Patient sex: M
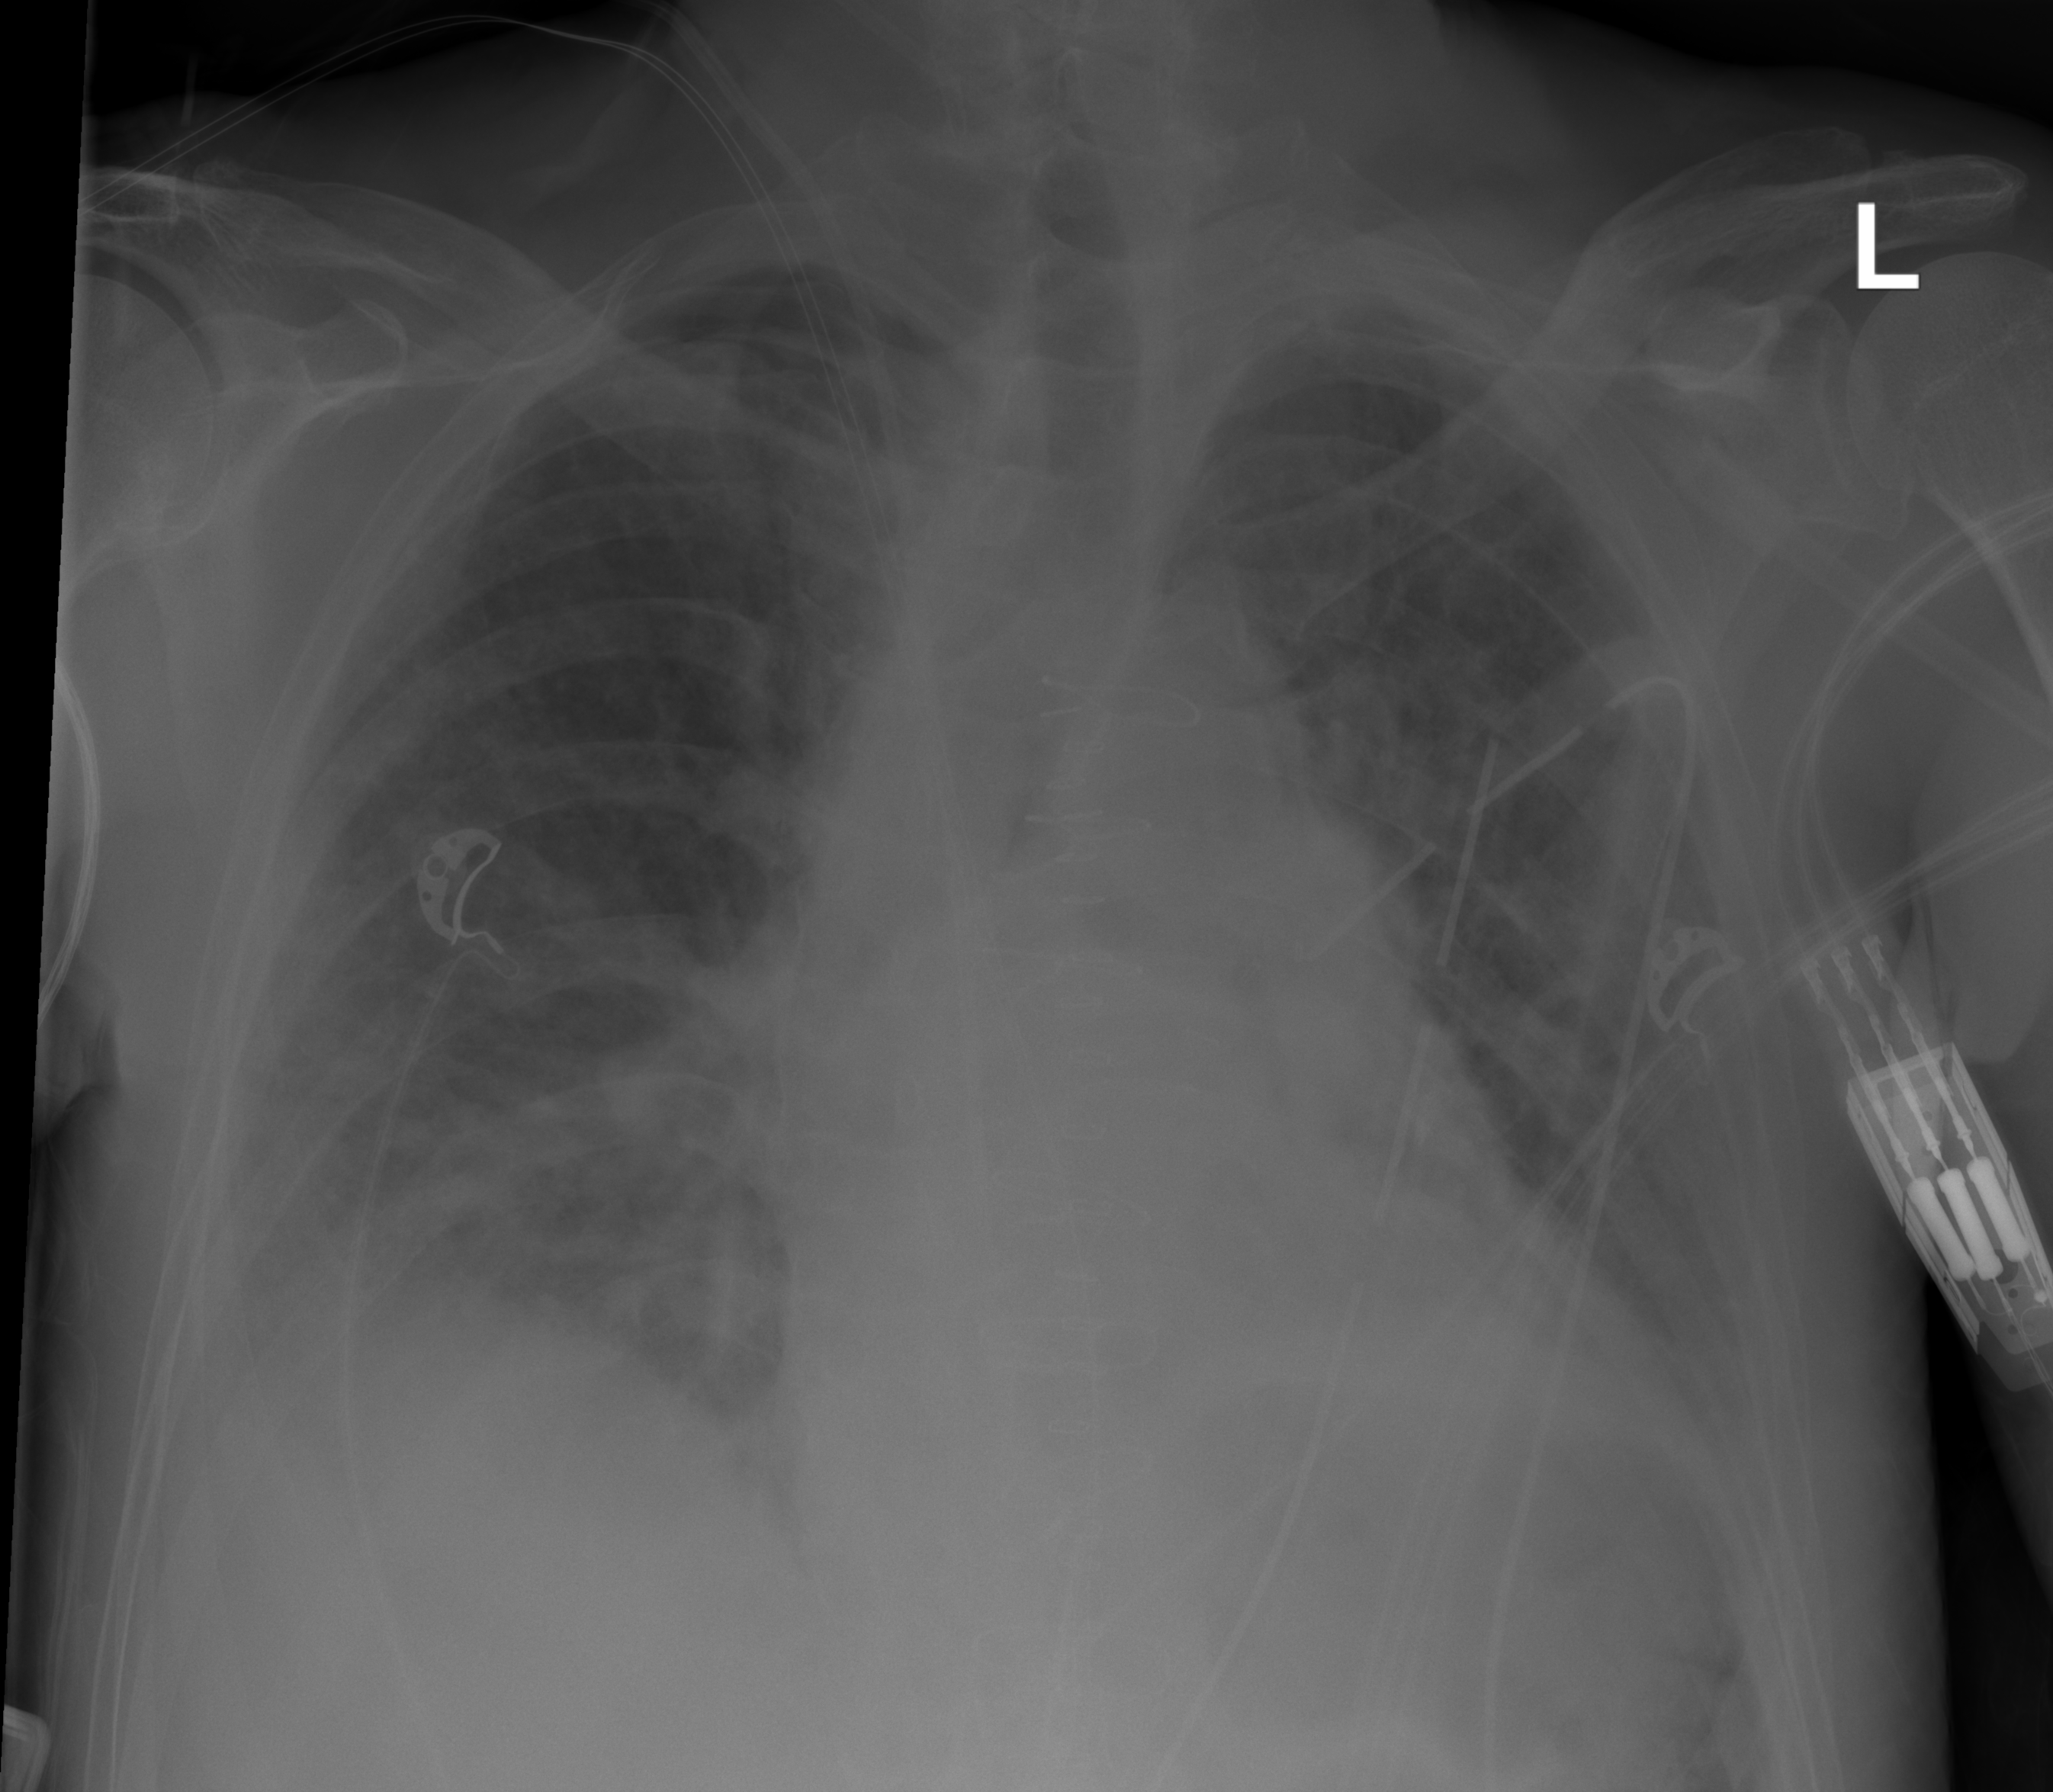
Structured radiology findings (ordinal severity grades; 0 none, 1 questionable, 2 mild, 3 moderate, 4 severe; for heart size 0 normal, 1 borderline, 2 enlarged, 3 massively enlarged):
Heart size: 0
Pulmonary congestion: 2
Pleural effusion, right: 2
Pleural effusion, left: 2
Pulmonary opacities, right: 0
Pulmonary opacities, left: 0
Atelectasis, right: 2
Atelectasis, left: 2